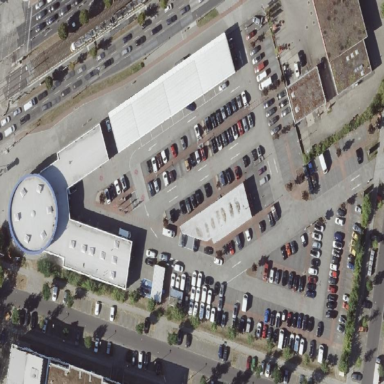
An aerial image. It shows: Commercial area with car shop.